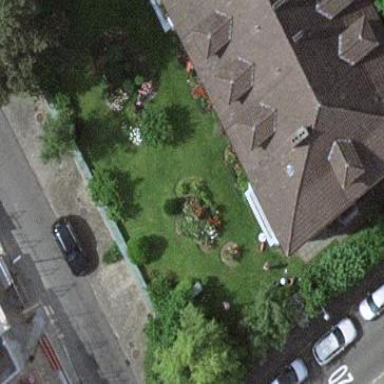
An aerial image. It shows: Group of garages.